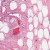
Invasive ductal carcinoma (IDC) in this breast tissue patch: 0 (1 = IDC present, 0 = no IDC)